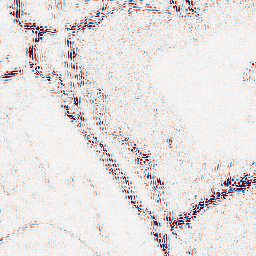
Category: wavelet
Decomposition family: wavelet_dwt
Decomposition parameters: wavelet: db4
level: 2
Upsampling method: bicubic
Upsampling parameters: scale: 2
Upsampling scale: 2